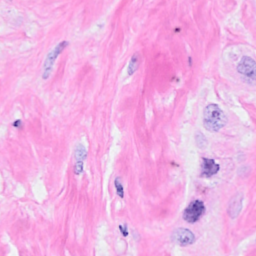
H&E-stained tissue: Breast